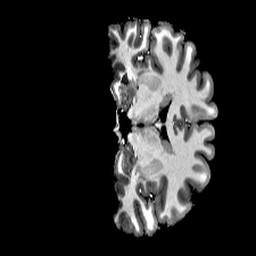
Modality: T1w
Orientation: coronal
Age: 27
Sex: female
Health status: healthy
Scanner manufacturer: siemens
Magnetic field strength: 6.98 T
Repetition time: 6 s
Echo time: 0.00302 s